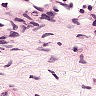
Metastatic tissue present: no